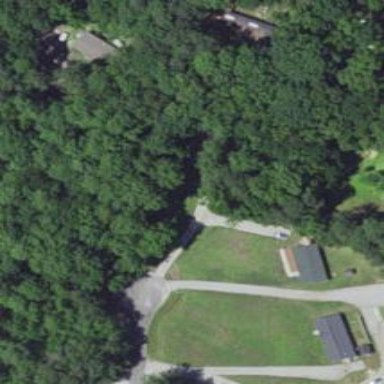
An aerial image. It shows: Driveway leading to service road.